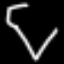
Label: diamond